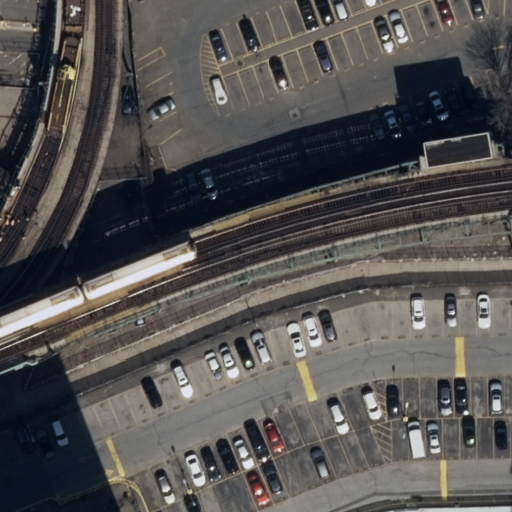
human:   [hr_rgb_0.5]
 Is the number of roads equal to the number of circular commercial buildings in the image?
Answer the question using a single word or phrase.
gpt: no

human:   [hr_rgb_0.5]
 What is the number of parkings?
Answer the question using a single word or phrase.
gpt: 3

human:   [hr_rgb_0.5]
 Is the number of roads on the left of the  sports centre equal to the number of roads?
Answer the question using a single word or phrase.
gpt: no

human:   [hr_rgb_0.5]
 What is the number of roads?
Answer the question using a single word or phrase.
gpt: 3

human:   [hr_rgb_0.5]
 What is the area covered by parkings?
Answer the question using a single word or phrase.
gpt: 6079m2

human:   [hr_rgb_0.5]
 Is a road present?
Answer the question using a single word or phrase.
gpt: yes

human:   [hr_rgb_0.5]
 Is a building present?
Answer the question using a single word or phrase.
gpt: no

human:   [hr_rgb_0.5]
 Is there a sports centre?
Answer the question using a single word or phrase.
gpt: yes

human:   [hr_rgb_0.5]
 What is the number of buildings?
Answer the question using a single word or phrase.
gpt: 0

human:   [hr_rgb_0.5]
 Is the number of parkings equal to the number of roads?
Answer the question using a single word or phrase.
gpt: yes

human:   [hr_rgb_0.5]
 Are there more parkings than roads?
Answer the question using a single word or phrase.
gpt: no

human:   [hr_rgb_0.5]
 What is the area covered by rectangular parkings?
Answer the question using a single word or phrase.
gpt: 1400m2

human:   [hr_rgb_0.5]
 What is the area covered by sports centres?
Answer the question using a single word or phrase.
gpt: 1994m2

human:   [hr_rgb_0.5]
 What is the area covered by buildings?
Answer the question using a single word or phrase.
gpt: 0m2

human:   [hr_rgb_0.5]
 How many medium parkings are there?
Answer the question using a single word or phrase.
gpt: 0

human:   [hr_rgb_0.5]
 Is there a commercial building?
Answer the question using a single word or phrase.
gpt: no

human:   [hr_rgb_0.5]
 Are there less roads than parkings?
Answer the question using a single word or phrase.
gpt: no

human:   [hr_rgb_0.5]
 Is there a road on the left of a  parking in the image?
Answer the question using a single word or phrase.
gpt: no

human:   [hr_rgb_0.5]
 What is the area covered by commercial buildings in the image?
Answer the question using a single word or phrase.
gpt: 0m2

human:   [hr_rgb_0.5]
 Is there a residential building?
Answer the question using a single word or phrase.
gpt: no

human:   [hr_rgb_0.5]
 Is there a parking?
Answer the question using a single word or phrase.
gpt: yes

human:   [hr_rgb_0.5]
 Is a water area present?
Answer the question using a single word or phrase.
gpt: no

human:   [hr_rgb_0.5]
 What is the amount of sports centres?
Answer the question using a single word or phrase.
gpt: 1

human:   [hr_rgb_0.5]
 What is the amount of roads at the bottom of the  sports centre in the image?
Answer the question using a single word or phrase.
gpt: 0

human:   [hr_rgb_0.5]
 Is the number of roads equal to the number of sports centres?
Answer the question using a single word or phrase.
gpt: no

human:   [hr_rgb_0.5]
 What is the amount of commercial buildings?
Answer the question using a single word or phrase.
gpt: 0

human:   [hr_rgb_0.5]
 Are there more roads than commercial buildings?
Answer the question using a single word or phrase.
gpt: yes

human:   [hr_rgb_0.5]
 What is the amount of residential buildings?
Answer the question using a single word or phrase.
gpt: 0

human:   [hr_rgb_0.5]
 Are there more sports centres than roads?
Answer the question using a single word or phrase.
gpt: no

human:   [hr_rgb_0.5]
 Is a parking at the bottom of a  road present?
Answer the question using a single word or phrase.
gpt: yes

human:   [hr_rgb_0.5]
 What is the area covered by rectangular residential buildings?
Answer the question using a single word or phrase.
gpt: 0m2

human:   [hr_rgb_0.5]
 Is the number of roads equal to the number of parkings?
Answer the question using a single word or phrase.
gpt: yes

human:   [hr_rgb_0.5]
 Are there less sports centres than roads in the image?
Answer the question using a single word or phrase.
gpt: yes

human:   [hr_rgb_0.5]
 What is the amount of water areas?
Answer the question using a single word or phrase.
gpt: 0

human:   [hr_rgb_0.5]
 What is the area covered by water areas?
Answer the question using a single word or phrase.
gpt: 0m2

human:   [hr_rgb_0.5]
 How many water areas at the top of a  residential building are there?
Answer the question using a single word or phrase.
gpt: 0

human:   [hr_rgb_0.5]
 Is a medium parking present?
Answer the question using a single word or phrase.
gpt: no

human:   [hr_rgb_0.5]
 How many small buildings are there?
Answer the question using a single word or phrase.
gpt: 0

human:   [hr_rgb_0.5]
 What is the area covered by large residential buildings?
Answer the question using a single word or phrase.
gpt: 0m2

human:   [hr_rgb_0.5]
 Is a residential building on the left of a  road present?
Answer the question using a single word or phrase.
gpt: no

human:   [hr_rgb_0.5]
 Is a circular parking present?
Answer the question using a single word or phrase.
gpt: no

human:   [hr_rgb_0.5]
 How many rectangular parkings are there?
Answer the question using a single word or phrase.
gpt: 2

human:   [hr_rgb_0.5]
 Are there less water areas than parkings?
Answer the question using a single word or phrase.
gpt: yes

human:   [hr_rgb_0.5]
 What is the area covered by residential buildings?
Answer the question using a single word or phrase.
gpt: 0m2

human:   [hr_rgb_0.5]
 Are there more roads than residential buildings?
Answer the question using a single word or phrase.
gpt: yes

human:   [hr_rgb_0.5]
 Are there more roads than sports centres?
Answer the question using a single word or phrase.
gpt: yes

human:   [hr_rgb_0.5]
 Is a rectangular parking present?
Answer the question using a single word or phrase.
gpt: yes

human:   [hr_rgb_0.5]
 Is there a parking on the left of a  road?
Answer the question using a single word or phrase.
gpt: yes

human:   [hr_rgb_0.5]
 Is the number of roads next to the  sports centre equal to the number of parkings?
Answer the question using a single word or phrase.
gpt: yes

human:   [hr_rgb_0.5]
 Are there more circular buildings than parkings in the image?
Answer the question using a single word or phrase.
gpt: no

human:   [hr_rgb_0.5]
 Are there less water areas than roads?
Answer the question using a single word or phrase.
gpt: yes

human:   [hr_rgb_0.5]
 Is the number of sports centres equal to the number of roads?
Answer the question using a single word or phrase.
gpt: no

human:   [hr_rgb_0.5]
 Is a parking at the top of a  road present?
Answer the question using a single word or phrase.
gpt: yes

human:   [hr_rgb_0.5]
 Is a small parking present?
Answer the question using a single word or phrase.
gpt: no

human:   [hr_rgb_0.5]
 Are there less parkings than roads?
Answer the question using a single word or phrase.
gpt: no

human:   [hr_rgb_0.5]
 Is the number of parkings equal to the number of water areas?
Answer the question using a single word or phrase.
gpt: no

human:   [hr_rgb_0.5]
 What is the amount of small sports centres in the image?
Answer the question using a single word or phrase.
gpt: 0

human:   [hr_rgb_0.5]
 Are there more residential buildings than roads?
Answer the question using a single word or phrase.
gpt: no

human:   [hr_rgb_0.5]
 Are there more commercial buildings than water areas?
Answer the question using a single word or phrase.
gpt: no

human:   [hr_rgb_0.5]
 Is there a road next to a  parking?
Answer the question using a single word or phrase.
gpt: yes

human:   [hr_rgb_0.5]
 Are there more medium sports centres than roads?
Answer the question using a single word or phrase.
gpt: no

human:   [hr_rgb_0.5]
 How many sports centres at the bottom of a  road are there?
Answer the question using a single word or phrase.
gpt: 1

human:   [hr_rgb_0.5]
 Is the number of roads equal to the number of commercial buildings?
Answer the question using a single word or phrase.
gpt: no

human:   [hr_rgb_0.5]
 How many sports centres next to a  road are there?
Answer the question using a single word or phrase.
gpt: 1